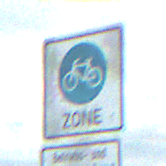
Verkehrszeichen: BeginnFahrradzone
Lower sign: BesondereFahrzeugeUndTransportgueter9
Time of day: SunriseSunset
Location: Outdoor (RoadRail)
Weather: PartlyCloudy
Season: NotSpecified
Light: Natural